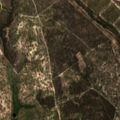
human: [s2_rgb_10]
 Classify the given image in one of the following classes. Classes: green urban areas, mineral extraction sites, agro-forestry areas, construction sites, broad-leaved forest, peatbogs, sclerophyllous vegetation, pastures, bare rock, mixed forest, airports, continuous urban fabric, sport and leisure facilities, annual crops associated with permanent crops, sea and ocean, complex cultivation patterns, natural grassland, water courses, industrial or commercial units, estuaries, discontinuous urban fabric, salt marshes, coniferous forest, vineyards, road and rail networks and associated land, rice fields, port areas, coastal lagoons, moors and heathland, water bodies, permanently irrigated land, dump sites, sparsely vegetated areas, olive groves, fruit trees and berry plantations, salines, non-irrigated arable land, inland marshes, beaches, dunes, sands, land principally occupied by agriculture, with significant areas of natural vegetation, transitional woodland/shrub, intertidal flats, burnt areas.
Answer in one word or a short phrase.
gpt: pastures, agro-forestry areas, broad-leaved forest, transitional woodland/shrub